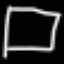
Label: square